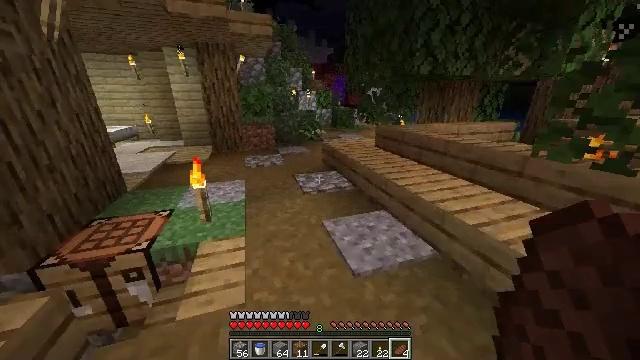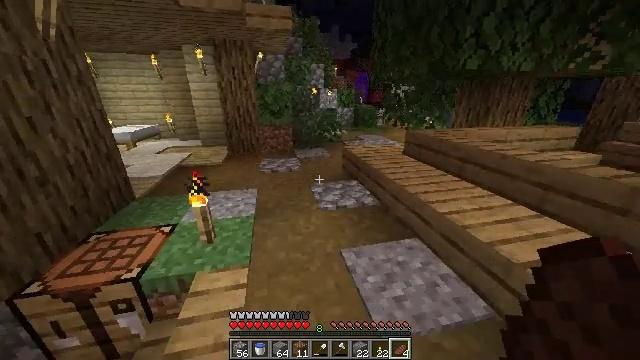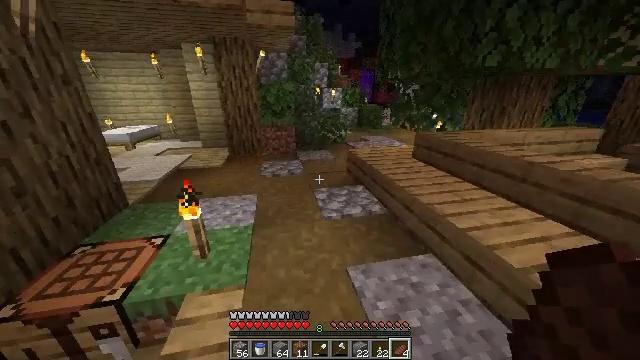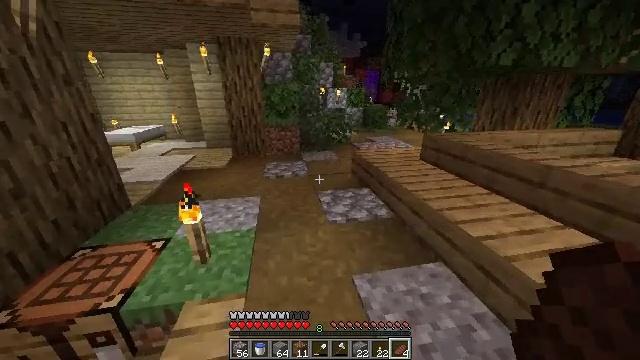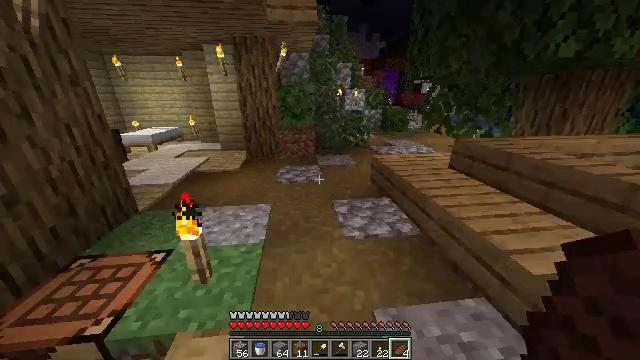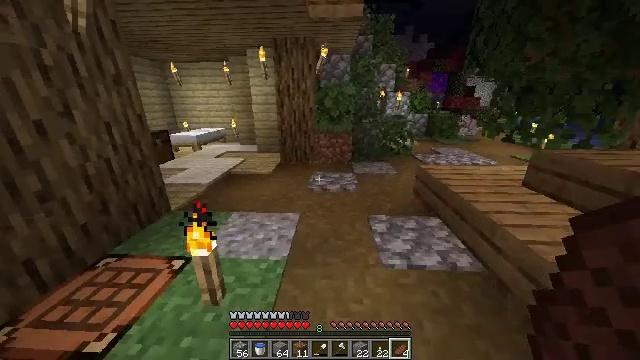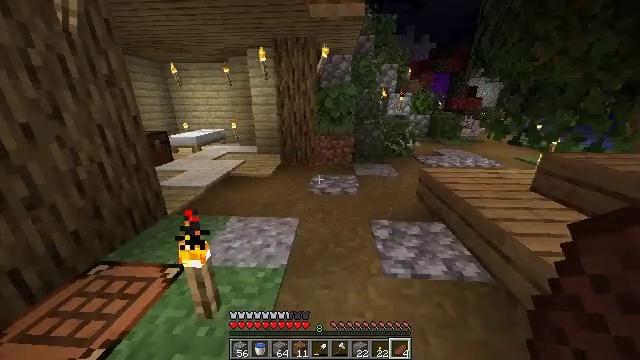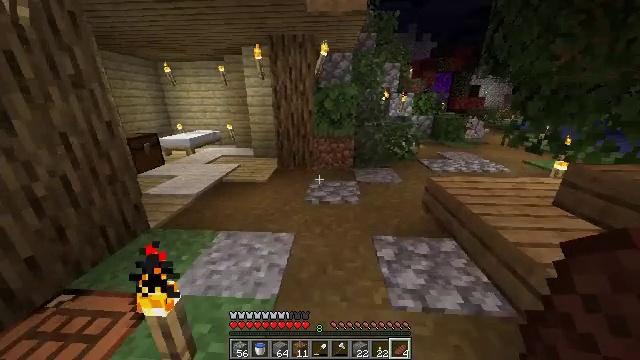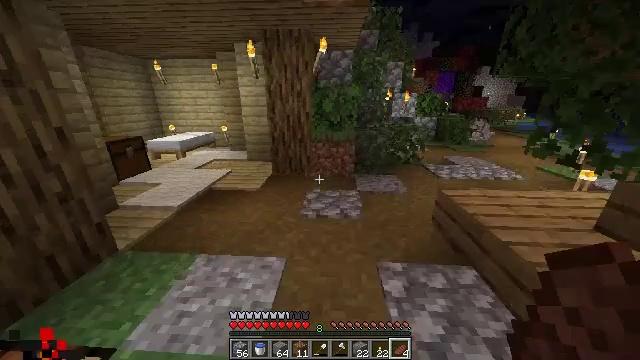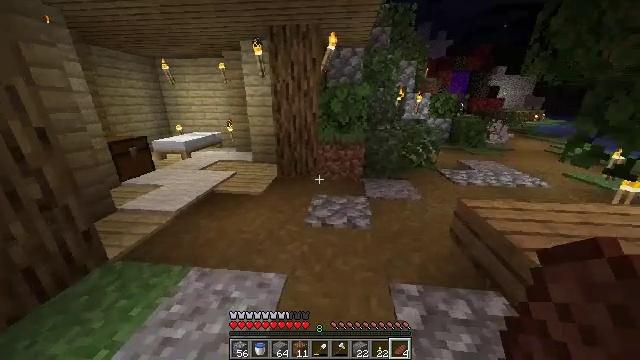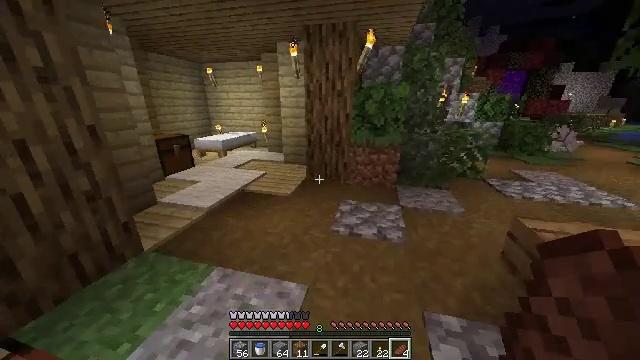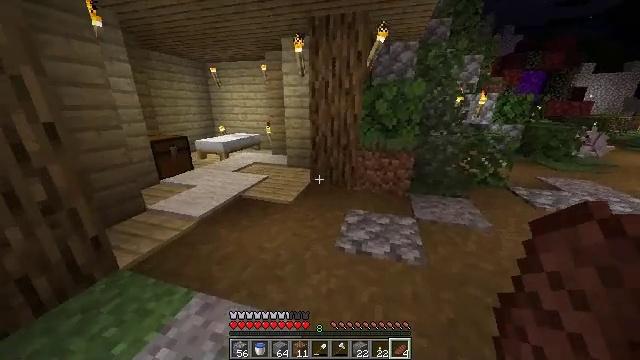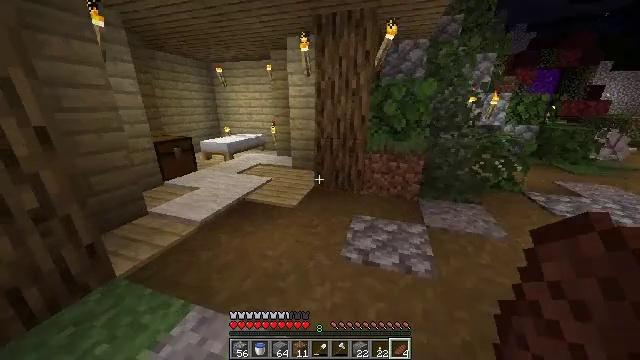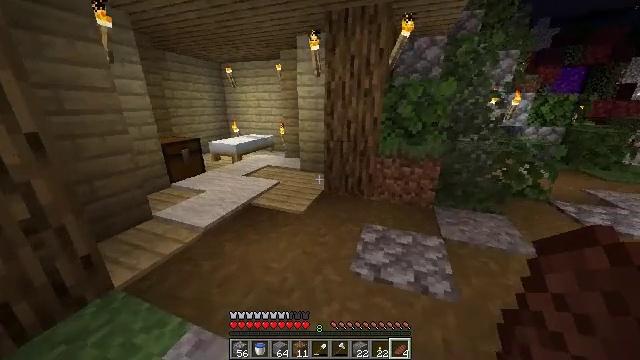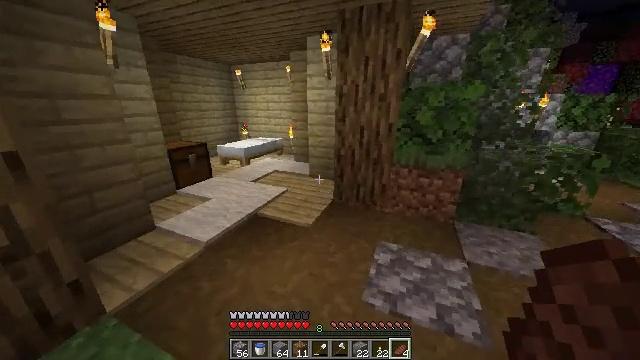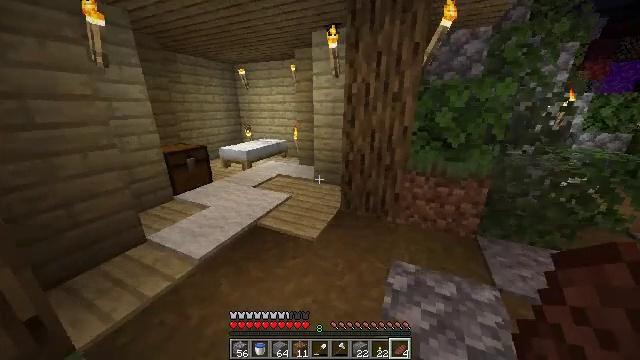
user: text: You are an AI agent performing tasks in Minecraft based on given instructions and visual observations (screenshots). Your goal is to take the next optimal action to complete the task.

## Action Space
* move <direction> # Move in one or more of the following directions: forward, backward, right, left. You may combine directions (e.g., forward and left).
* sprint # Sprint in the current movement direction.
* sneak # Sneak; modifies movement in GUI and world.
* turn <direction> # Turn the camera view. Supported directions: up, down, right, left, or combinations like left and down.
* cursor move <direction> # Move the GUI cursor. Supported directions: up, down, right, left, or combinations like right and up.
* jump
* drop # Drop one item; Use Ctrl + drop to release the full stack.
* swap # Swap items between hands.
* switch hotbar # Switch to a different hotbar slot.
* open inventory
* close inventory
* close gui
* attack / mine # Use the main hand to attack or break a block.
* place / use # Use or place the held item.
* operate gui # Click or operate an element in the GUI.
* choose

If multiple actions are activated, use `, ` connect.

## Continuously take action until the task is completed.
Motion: motion action
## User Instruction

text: Combine four stone blocks to make stone bricks.
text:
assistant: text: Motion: move forward, turn left
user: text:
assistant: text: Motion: move forward
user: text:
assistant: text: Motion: move forward, turn left
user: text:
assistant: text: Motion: move forward, turn left
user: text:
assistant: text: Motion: move forward, turn left and up
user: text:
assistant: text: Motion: move forward
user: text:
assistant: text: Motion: move forward
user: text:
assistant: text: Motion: move forward
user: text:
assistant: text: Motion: move forward, turn left
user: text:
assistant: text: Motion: move forward, turn left
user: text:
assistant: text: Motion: move forward, turn left
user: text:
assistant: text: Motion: move forward, turn left
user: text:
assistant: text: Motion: move forward, turn left
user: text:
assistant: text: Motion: move forward, turn left
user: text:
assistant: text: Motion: move forward, turn left
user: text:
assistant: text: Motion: move forward
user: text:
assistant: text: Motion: move forward
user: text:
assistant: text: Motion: move forward
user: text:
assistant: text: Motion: move forward, turn left
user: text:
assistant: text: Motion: move forward, turn left
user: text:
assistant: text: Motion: move forward, turn left
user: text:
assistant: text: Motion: move forward, turn left
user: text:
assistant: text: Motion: move forward, turn left and down
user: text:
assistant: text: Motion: move forward, turn left and down
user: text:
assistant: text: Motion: move forward, turn left and down
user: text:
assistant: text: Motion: move forward, turn left and down
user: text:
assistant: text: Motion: move forward
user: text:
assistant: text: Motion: move forward, turn left and down
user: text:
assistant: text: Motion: move forward, turn down
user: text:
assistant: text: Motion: move forward, turn down